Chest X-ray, PA view. Patient: 57 years old, sex F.
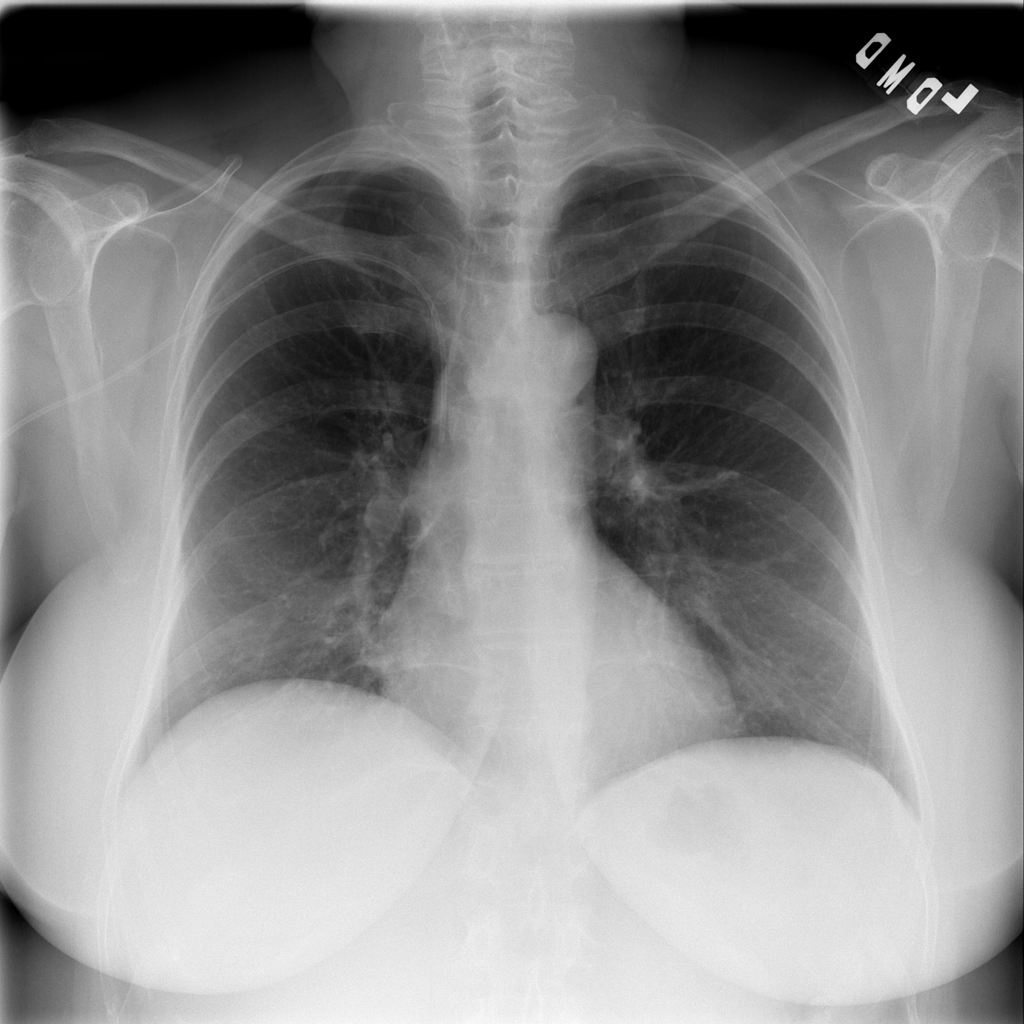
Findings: No Finding